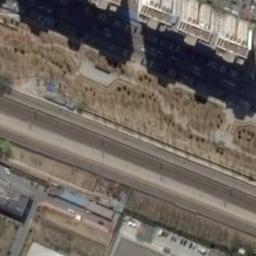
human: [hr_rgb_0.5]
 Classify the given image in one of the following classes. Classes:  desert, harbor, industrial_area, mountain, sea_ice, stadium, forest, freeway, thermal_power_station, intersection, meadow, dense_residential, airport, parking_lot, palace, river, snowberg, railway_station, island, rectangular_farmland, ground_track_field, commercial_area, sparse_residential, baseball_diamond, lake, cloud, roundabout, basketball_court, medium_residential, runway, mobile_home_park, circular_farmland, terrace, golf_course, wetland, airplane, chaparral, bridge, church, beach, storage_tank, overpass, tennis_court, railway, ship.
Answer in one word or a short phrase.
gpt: railway